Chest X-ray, AP view. Patient: 34 years old, sex F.
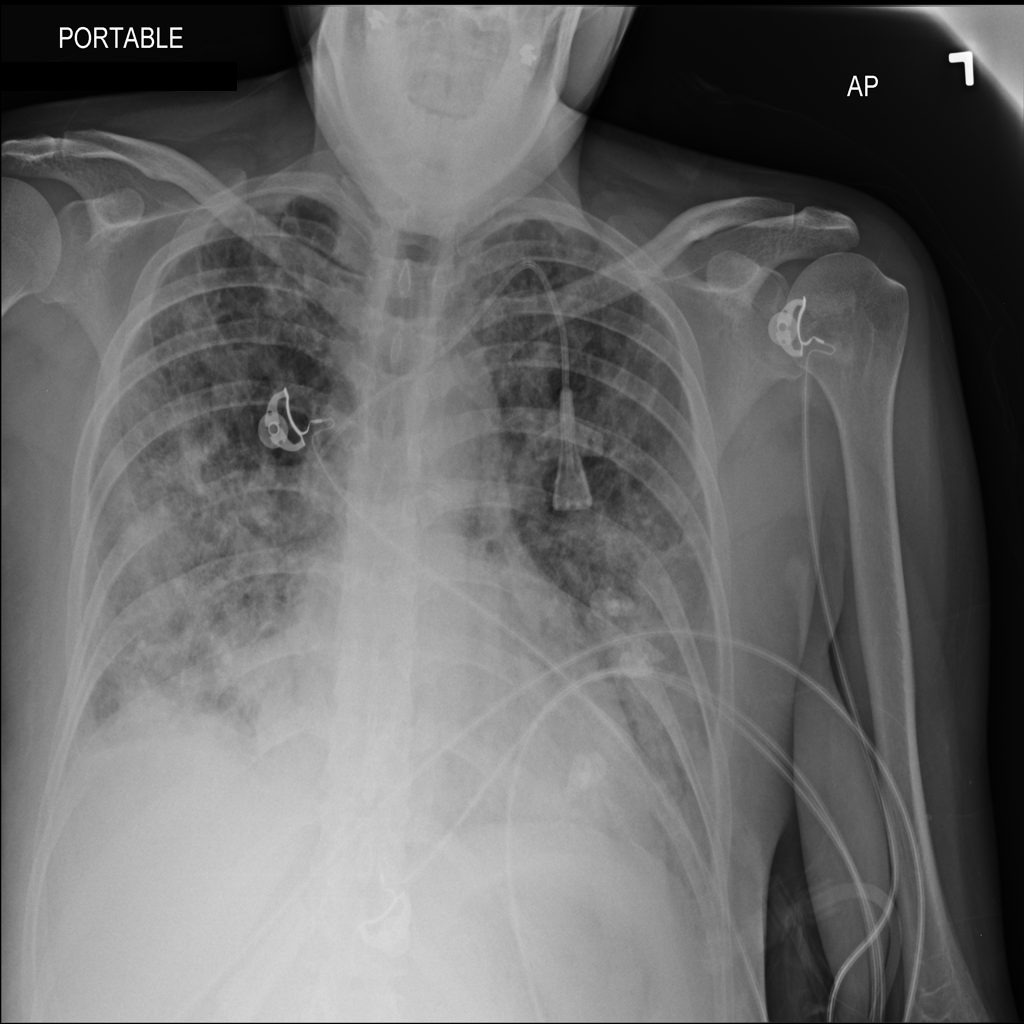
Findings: Infiltration